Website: macys
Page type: customer-info-address
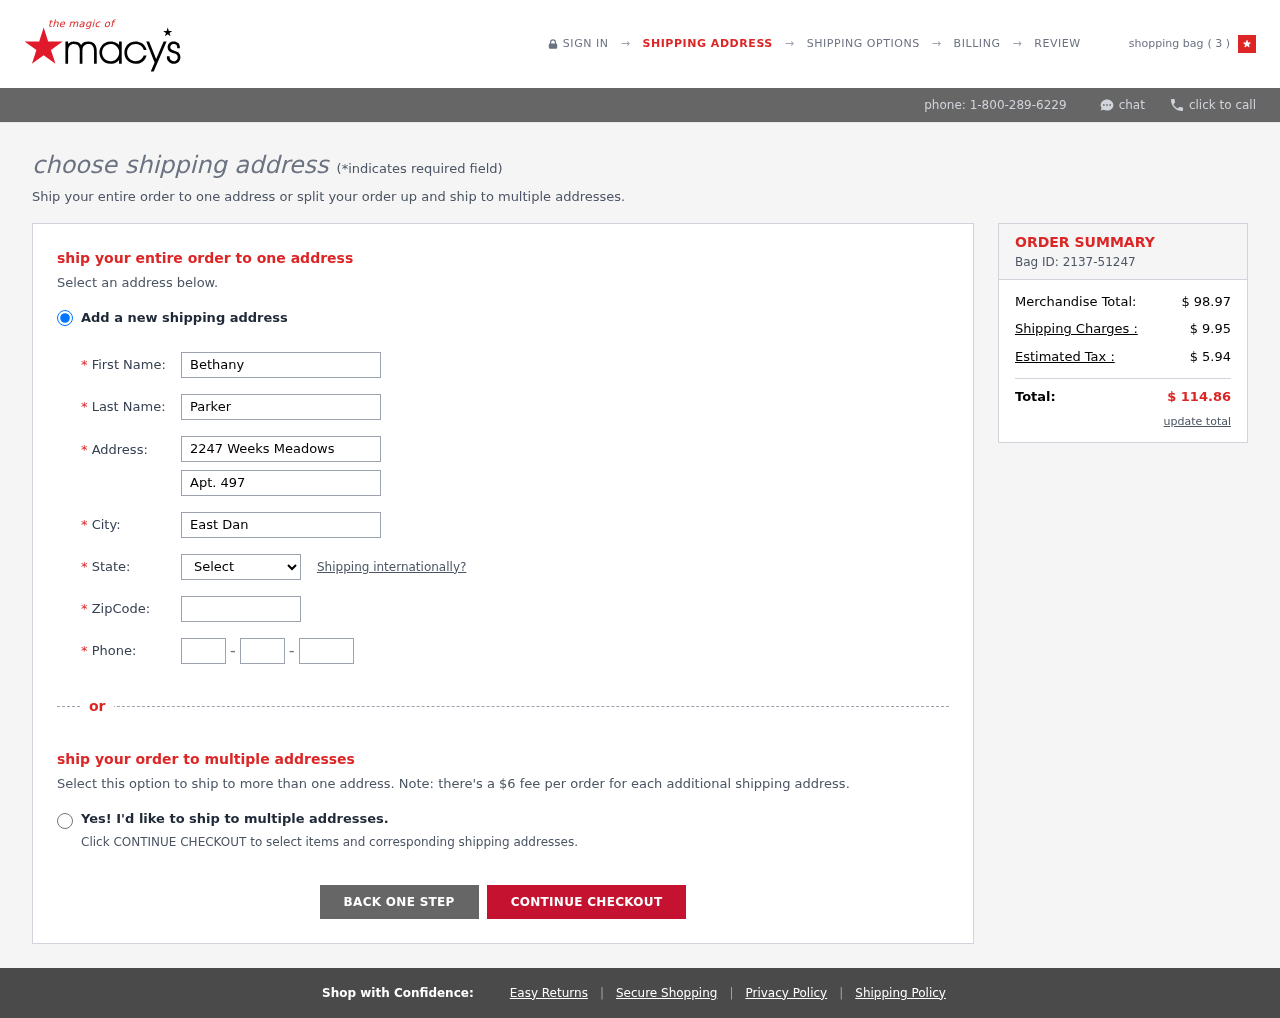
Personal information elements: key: PII_CITY
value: East Danielton
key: PII_FIRSTNAME
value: Bethany
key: PII_LASTNAME
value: Parker
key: PII_PHONE_AREA
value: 407
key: PII_PHONE_PREFIX
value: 211
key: PII_PHONE_SUFFIX
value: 2551
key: PII_POSTCODE
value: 62310
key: PII_STATE_ABBR
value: OR
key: PII_STREET
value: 2247 Weeks Meadows
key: PII_STREET2
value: Apt. 497
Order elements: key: ORDER_NUM_ITEMS
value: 3
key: ORDER_ID
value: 2137-51247
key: ORDER_SUBTOTAL
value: $ 98.97
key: ORDER_SHIPPING_COST
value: $ 9.95
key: ORDER_TAX
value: $ 5.94
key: ORDER_TOTAL
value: $ 114.86